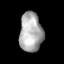
Tissue: lung
Cell type: Endothelial cells
Senescence score: 0.6122
Nuclear area (px): 885
Mean DAPI intensity: 172.661